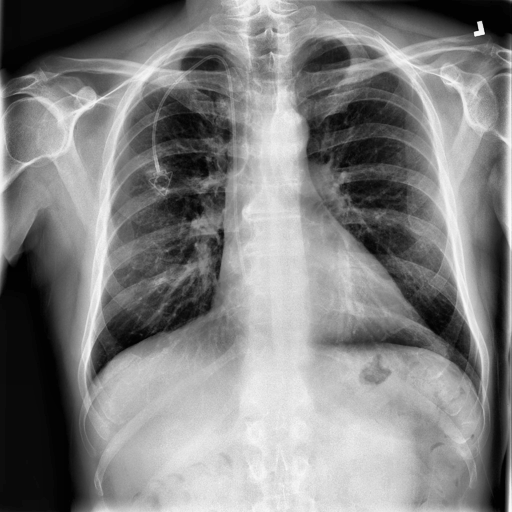
Finding: NORMAL